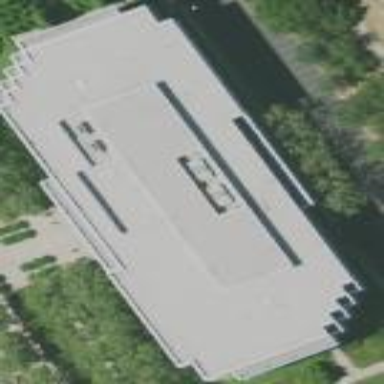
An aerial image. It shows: Office building.